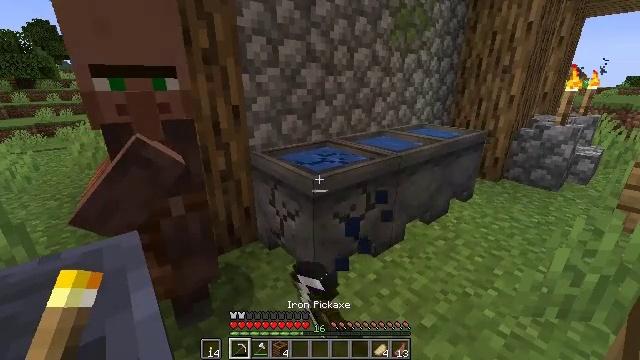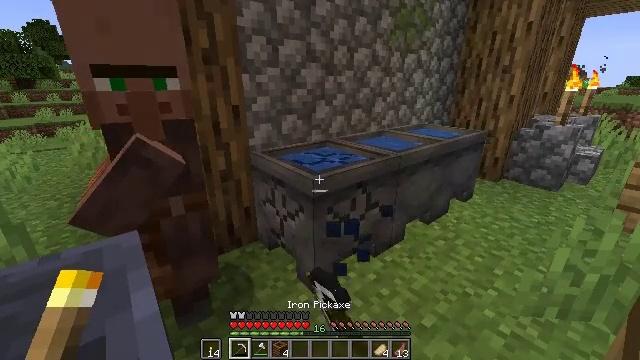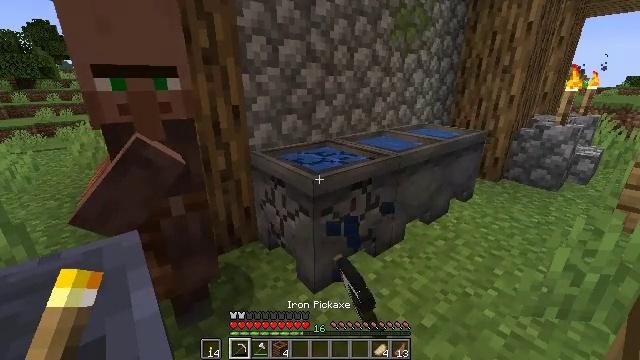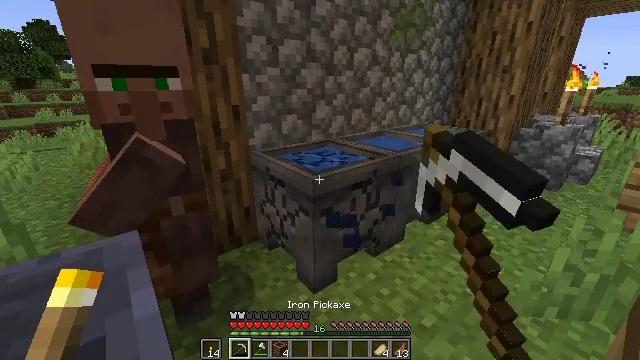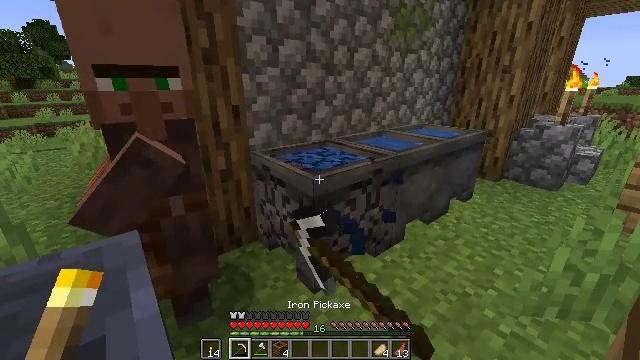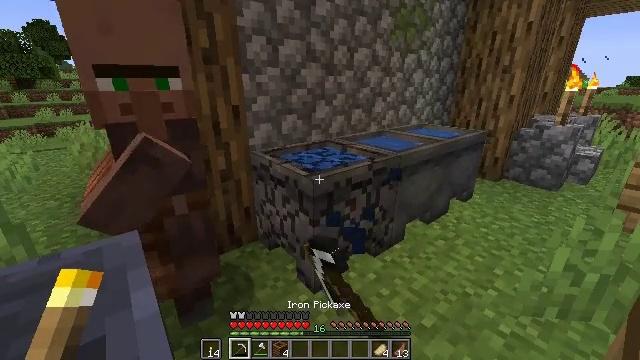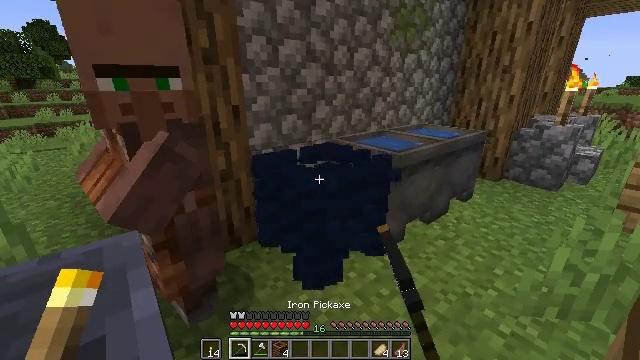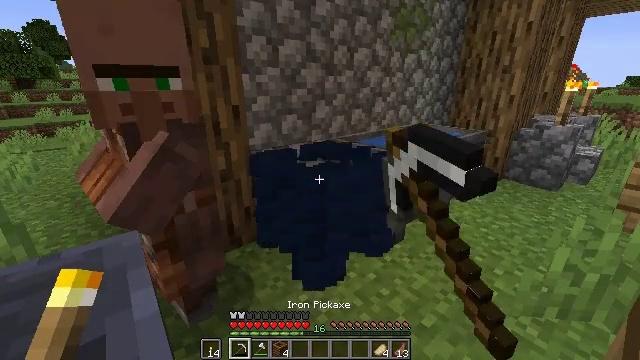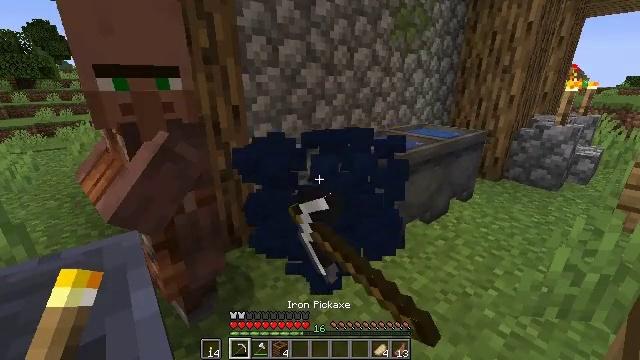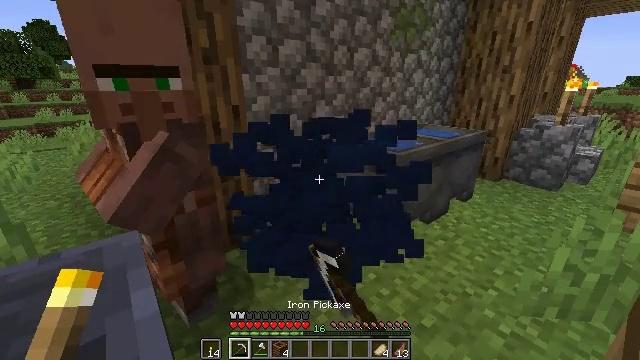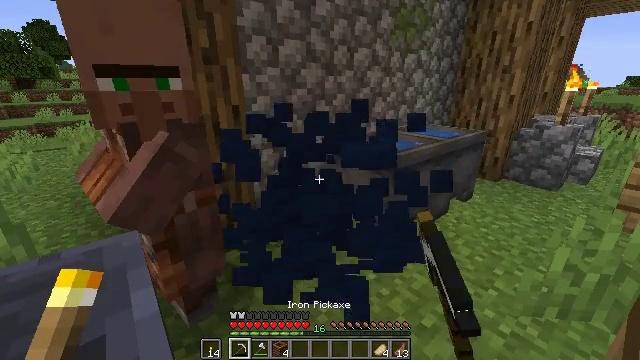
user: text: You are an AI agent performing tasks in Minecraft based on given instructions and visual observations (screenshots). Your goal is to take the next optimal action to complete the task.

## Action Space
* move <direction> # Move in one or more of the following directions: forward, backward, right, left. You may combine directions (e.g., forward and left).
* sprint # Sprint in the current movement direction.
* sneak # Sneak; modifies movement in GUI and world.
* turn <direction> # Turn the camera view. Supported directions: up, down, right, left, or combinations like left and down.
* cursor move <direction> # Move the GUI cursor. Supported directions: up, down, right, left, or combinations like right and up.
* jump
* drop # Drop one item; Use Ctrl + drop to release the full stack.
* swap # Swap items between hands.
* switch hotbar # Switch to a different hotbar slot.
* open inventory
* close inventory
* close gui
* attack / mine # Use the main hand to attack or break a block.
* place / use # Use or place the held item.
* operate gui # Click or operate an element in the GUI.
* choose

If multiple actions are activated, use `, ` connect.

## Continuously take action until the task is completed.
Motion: motion action
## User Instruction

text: Attack the cauldron to retrieve it.
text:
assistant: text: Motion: attack / mine
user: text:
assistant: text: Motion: attack / mine
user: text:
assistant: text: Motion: attack / mine
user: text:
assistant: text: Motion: attack / mine
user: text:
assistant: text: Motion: attack / mine
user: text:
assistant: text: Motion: attack / mine
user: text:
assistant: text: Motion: attack / mine
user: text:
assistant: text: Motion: attack / mine
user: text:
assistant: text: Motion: attack / mine
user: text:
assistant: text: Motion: attack / mine
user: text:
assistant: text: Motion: attack / mine